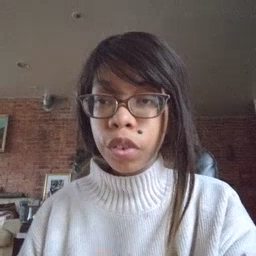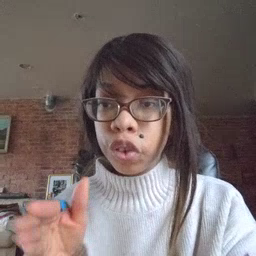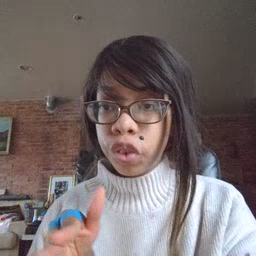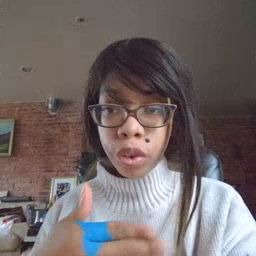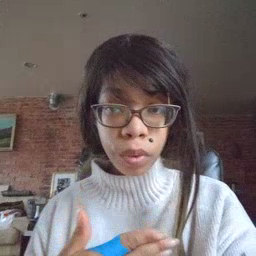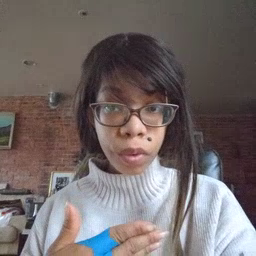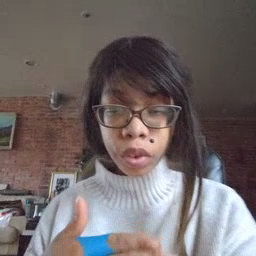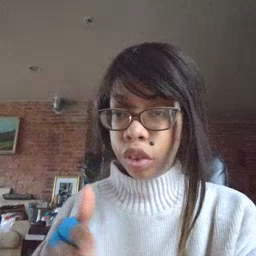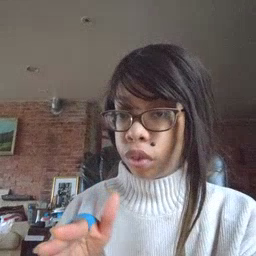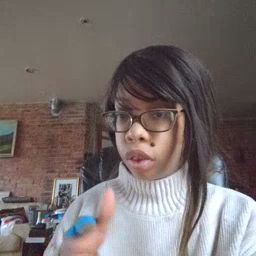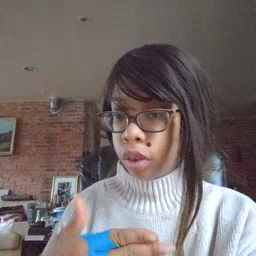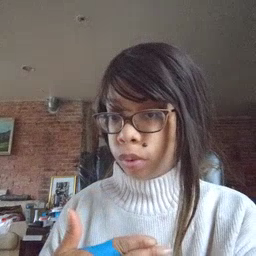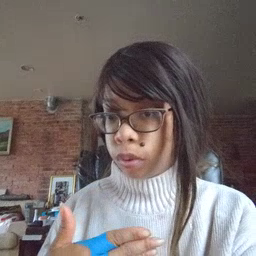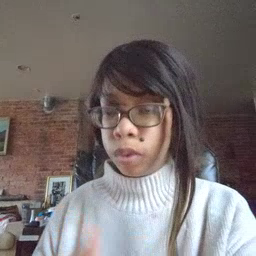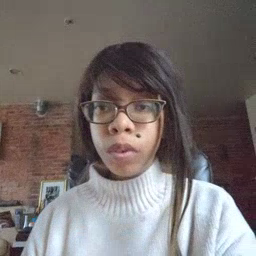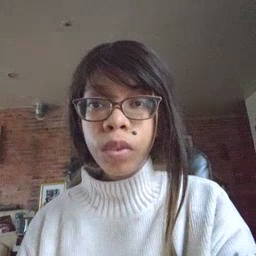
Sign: room